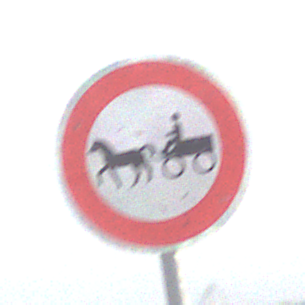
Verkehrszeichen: VerbotGespannfuhrwerke
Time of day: MorningAfternoon
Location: Outdoor (Suburban)
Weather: PartlyCloudy
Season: NotSpecified
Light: Natural